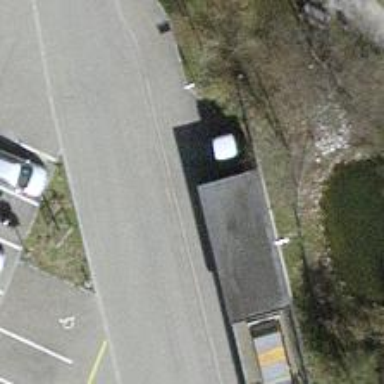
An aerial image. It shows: Bus stop with shelter. It is platform for public transport.